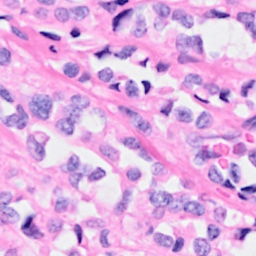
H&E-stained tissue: Breast